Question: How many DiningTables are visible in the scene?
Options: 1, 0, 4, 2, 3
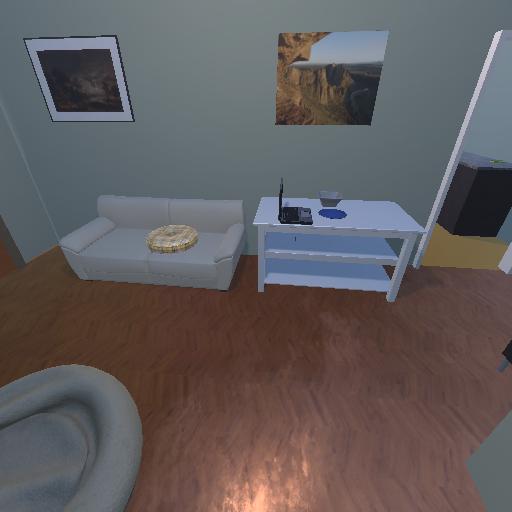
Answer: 1